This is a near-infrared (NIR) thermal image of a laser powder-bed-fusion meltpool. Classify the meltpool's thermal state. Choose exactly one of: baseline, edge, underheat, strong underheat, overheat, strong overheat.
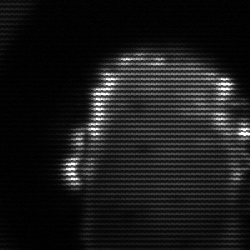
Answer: baseline